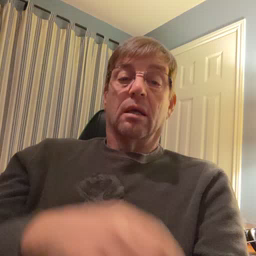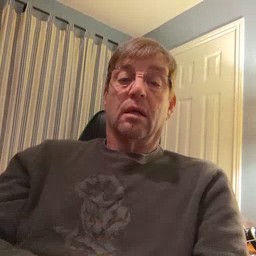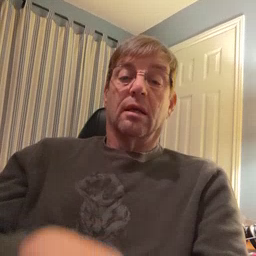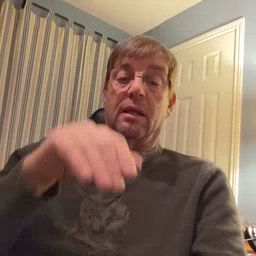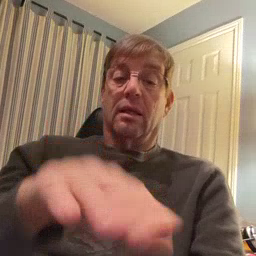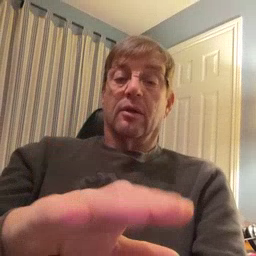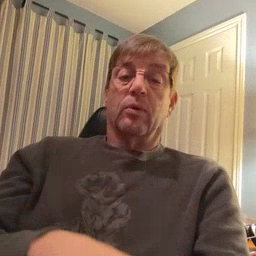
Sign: into